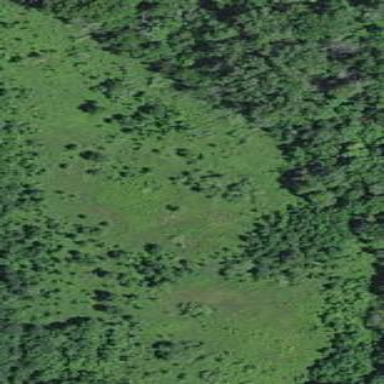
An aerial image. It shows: Natural grassy area.